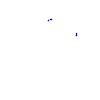
Particle: proton